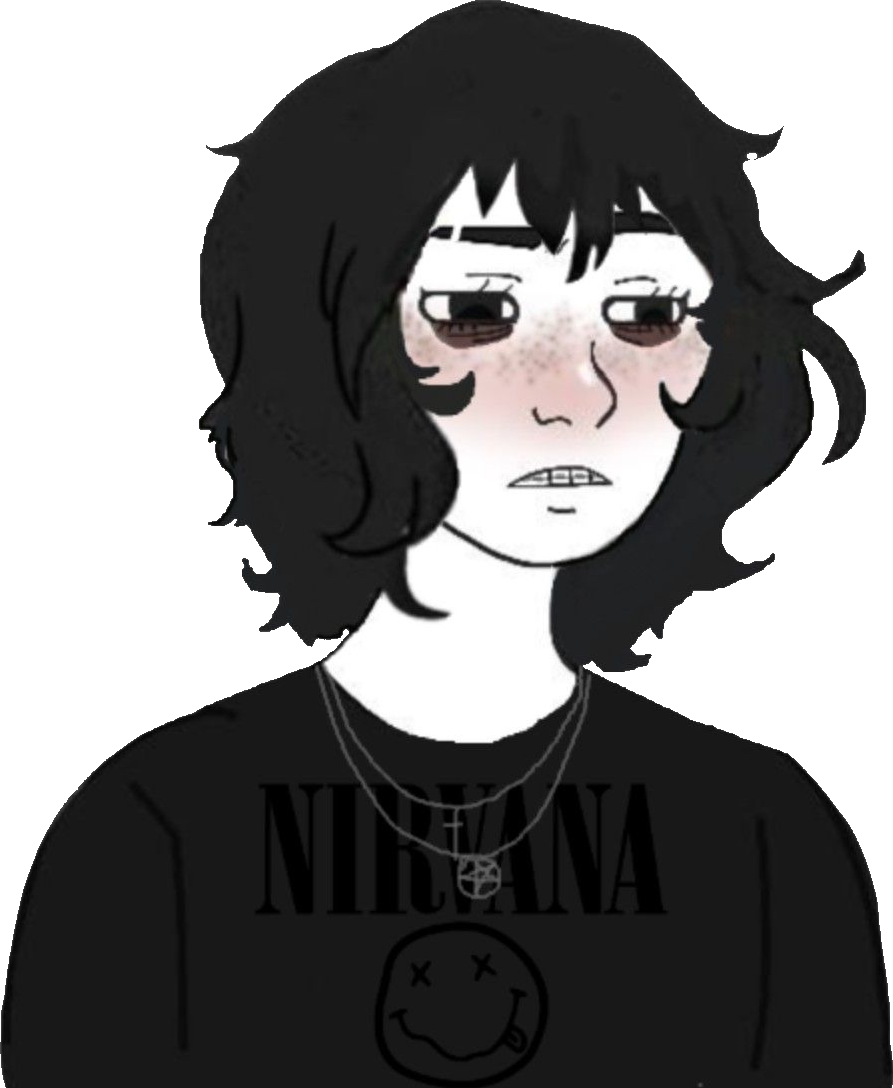
Label: 5_Twinkjak